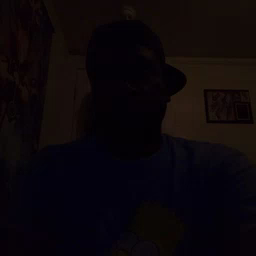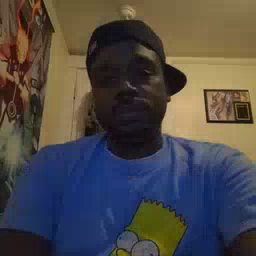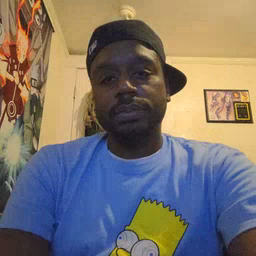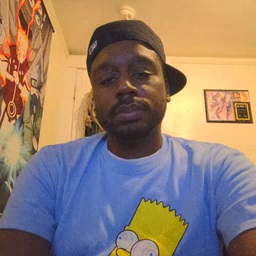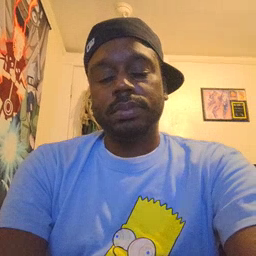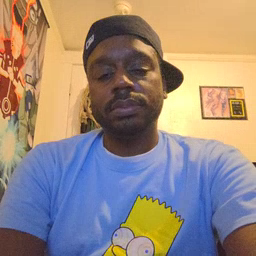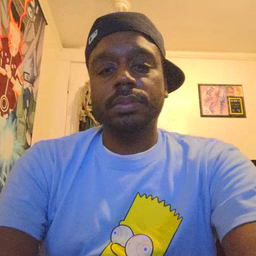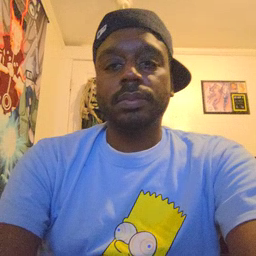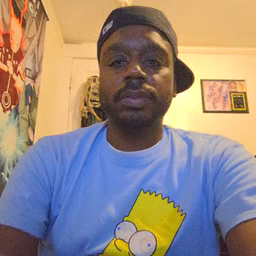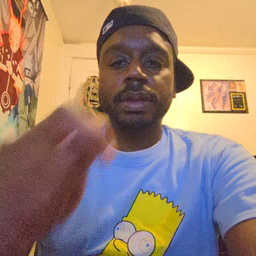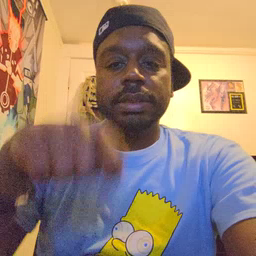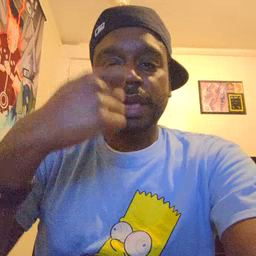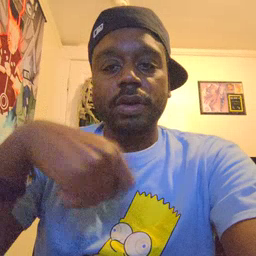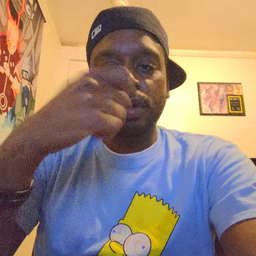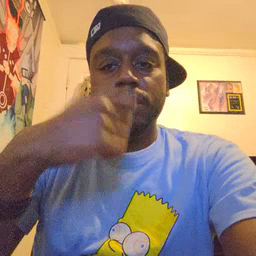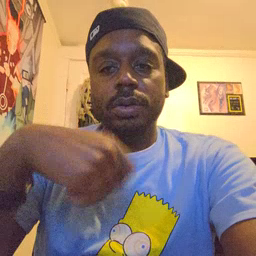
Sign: cereal